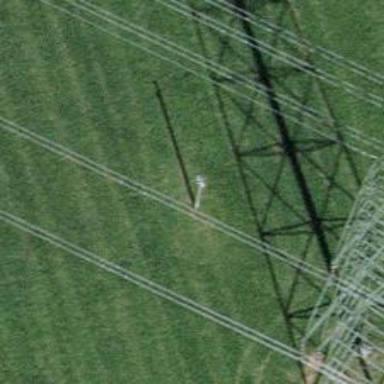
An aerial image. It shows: Minor power line.